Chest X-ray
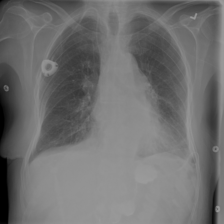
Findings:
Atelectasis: negative
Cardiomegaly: negative
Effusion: negative
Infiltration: negative
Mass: negative
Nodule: negative
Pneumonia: negative
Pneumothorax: negative
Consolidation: negative
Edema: negative
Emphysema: negative
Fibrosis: negative
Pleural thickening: positive
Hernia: negative